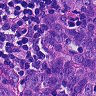
Metastatic tissue present: yes